Question: This question is a follow-up to <URL>.
I've implemented one UICollectionView, but can't get the project to run when I implement a one. Where things are dying is at the line in
'''
func collectionView(_ collectionView: UICollectionView,
cellForItemAt indexPath: IndexPath) -> UICollectionViewCell
'''
where I first start to set up the prototype cell. I have a left and a right collection view, with the cell in each named and respectively, and those names stored in constants and . (No extra space in the constants -- common issue in other answers, checked for that.) The statement where things crash is
'''
let rightCell = collectionView.dequeueReusableCell(withReuseIdentifier:
reuseIdentifierRight, for: indexPath as IndexPath) as!
MyRightCollectionViewCell
'''
The error message is
> *** Terminating app due to uncaught exception 'NSInternalInconsistencyException', reason: 'could not dequeue a view of kind: UICollectionElementKindCell with identifier cellRight - must register a nib or a class for the identifier or connect a prototype cell in a storyboard'
The obvious point of failure is not having correctly registered the cell and/or the label, although I've been through every possibility for doing that I can think of, and nothing seems to help. (The collection view on the side was working fine when it was the only CollectionView in the project, so I thought I knew how to hook things up correctly. But when things initialize, the right side is getting initialized first, so I can't tell if the left side would fail like this one is, or not.)
I've spent literally hours checking that things are hooked up, and as best I can tell, they are. Take this out, put it back together, make sure it's all there, run it again, same crash.
Screenshots of my work:

Code:
'''
import UIKit
class ViewController: UIViewController, UICollectionViewDataSource, UICollectionViewDelegate {
var collectionViewLeft: UICollectionView!
var collectionViewRight: UICollectionView!
let collectionViewLeftIdentifier = "CollectionViewLeftCell"
let collectionViewRightIdentifier = "CollectionViewRightCell"
override func viewDidLoad() {
super.viewDidLoad()
let layoutLeft = UICollectionViewFlowLayout()
layoutLeft.itemSize = CGSize(width: 100, height: 100)
let layoutRight = UICollectionViewFlowLayout()
layoutRight.itemSize = CGSize(width: 100, height: 100)
collectionViewLeft = UICollectionView(frame: self.view.frame, collectionViewLayout: layoutLeft)
collectionViewRight = UICollectionView(frame: self.view.frame, collectionViewLayout: layoutRight)
collectionViewLeft.delegate = self
collectionViewRight.delegate = self
collectionViewLeft.dataSource = self
collectionViewRight.dataSource = self
collectionViewLeft.register(UICollectionViewCell.self, forCellWithReuseIdentifier: collectionViewLeftIdentifier)
collectionViewRight.register(UICollectionViewCell.self, forCellWithReuseIdentifier: collectionViewRightIdentifier)
self.view.addSubview(collectionViewLeft)
self.view.addSubview(collectionViewRight)
print("Both subviews added ok.") // this DOES print.
}
let reuseIdentifierLeft = "cellLeft"
let reuseIdentifierRight = "cellRight"
var itemsRight = ["1", "2", "3", "4", "5", "6", "7", "8", "9", "10", "11", "12", "13", "14", "15", "16", "17", "18", "19", "20", "21", "22", "23", "24", "25", "26", "27", "28", "29", "30", "31", "32", "33", "34", "35", "36", "37", "38", "39", "40", "41", "42", "43", "44", "45", "46", "47", "48"]
var itemsLeft = ["10", "20", "30", "40", "50", "60"]
// MARK: - UICollectionViewDataSource protocol
// tell the collection view how many cells to make
func collectionView(_ collectionView: UICollectionView, numberOfItemsInSection section: Int) -> Int {
if collectionView == self.collectionViewLeft {
return self.itemsLeft.count
} else if collectionView == self.collectionViewRight {
return self.itemsRight.count
} else {
print("This is very bad")
assert(false, "Passed collectionView is neither collectionViewLeft nor collectionViewRight -- ruh roh!")
return 0
}
}
// make a cell for each cell index path
func collectionView(_ collectionView: UICollectionView, cellForItemAt indexPath: IndexPath) -> UICollectionViewCell {
if collectionView == self.collectionViewLeft {
print("Attempting Left...") // not observed -- 'right' is evidently getting called first.
// get a reference to our storyboard cell
let leftCell = collectionView.dequeueReusableCell(withReuseIdentifier: reuseIdentifierLeft, for: indexPath as IndexPath) as! MyCollectionViewCell
print("hit let leftCell = collectionView.dequeue...")
leftCell.myLeftLabel.text = self.itemsLeft[indexPath.item]
leftCell.backgroundColor = UIColor.red // make cell more visible in our example project
return leftCell
} else if collectionView == self.collectionViewRight {
print("Attempting Right... reuseIdentifierRight='" + reuseIdentifierRight + "'") // this prints: "Attempting Right... reuseIdentifierRight='cellRight'" which looks okay.
let rightCell = collectionView.dequeueReusableCell(withReuseIdentifier: reuseIdentifierRight, for: indexPath as IndexPath) as! MyRightCollectionViewCell
// ^
// /| // / | // |
// |
//
// Dies here.
// *** Terminating app due to uncaught exception 'NSInternalInconsistencyException', reason: 'could not dequeue a view of kind: UICollectionElementKindCell with identifier cellRight - must register a nib or a class for the identifier or connect a prototype cell in a storyboard'
// attempted, no help:
// let rightCell = collectionView.dequeueReusableCell(withReuseIdentifier: self.reuseIdentifierRight, for: indexPath as IndexPath) as! MyRightCollectionViewCell
// i.e. adding "self" into "self.reuseIdentifierRight"
print("Successfully hit 'let rightCell = collectionView.dequeue...'") // does NOT print.
// Use the outlet in our custom class to get a reference to the UILabel in the cell
rightCell.myRightLabel.text = self.itemsRight[indexPath.item]
rightCell.backgroundColor = UIColor.green
return rightCell
} else {
print("This is very bad")
assert(false, "Passed collectionView is neither collectionViewLeft nor collectionViewRight -- ruh roh!")
// won't actually execute the following, but to keep the compiler happy...
let cell = collectionView.dequeueReusableCell(withReuseIdentifier: reuseIdentifierLeft, for: indexPath as IndexPath) as! MyCollectionViewCell
return cell
}
}
// MARK: - UICollectionViewDelegate protocol
func collectionView(_ collectionView: UICollectionView, didSelectItemAt indexPath: IndexPath) {
// handle tap events
if collectionView == self.collectionViewLeft {
print("You tapped cell #\(indexPath.item) on the LEFT!")
} else if collectionView == self.collectionViewRight {
print("You tapped cell #\(indexPath.item) on the RIGHT!")
} else {
print("This is very bad")
assert(false, "Passed collectionView is neither collectionViewLeft nor collectionViewRight -- ruh roh!")
}
}
}
'''
'''
import UIKit
class MyCollectionViewCell: UICollectionViewCell {
@IBOutlet weak var myLeftLabel: UILabel!
}
'''
'''
import UIKit
class MyRightCollectionViewCell: UICollectionViewCell {
@IBOutlet weak var myRightLabel: UILabel!
}
'''
I am absolutely at wit's end here, having looked through various Stack Exchange articles & having tried everything in them I can find, but nothing seems to change what's crashing. Am I missing something simple & obvious about how the cell and/or label need to be hooked up to each other? Thanks for any help that can be offered -- it will be most greatly appreciated!
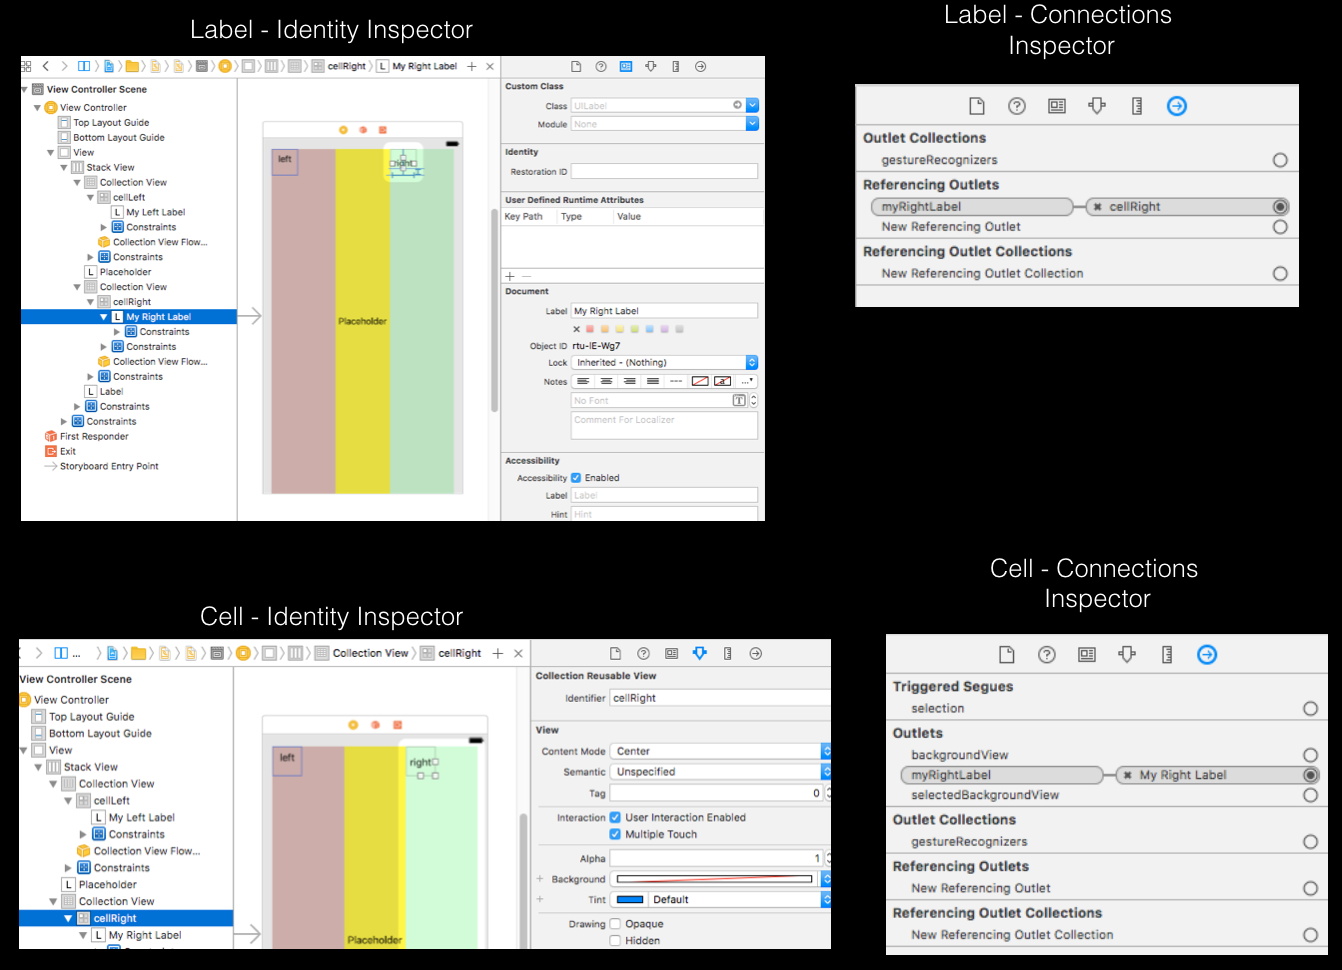
Answer: Get rid of
'''
let reuseIdentifierLeft = "cellLeft"
let reuseIdentifierRight = "cellRight"
'''
and change your dequeue to
'''
let rightCell = collectionView.dequeueReusableCell(withReuseIdentifier: collectionViewRightIdentifier, for: indexPath as IndexPath) as! MyRightCollectionViewCell
'''
For both the left and right collection view
The identifier you register in 'collectionViewRight.register(UICollectionViewCell.self, forCellWithReuseIdentifier: collectionViewRightIdentifier)' is the reuseIdentifier, and shouldnt be a separate identifier
also change the class that is being registered for each cell to the appropriate ones, eg
'''
collectionViewLeft.register(MyCollectionViewCell.self, forCellWithReuseIdentifier: collectionViewLeftIdentifier)
collectionViewRight.register(MyRightCollectionViewCell.self, forCellWithReuseIdentifier: collectionViewRightIdentifier)
'''